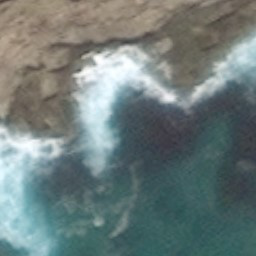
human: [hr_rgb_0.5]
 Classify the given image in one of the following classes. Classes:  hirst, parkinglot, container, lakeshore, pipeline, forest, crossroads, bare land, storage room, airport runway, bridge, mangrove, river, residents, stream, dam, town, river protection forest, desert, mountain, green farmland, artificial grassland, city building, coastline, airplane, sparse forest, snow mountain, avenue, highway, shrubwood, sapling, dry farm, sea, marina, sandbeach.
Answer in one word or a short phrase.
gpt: coastline